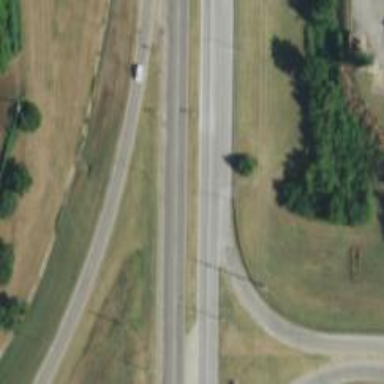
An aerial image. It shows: Trunk link highway.